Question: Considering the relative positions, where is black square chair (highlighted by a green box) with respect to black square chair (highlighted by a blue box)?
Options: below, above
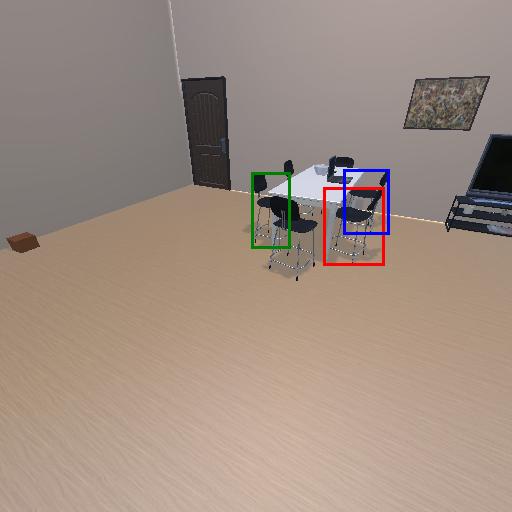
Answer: below